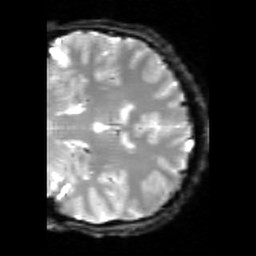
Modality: inplaneT2
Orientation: coronal
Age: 26
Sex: male